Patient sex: M
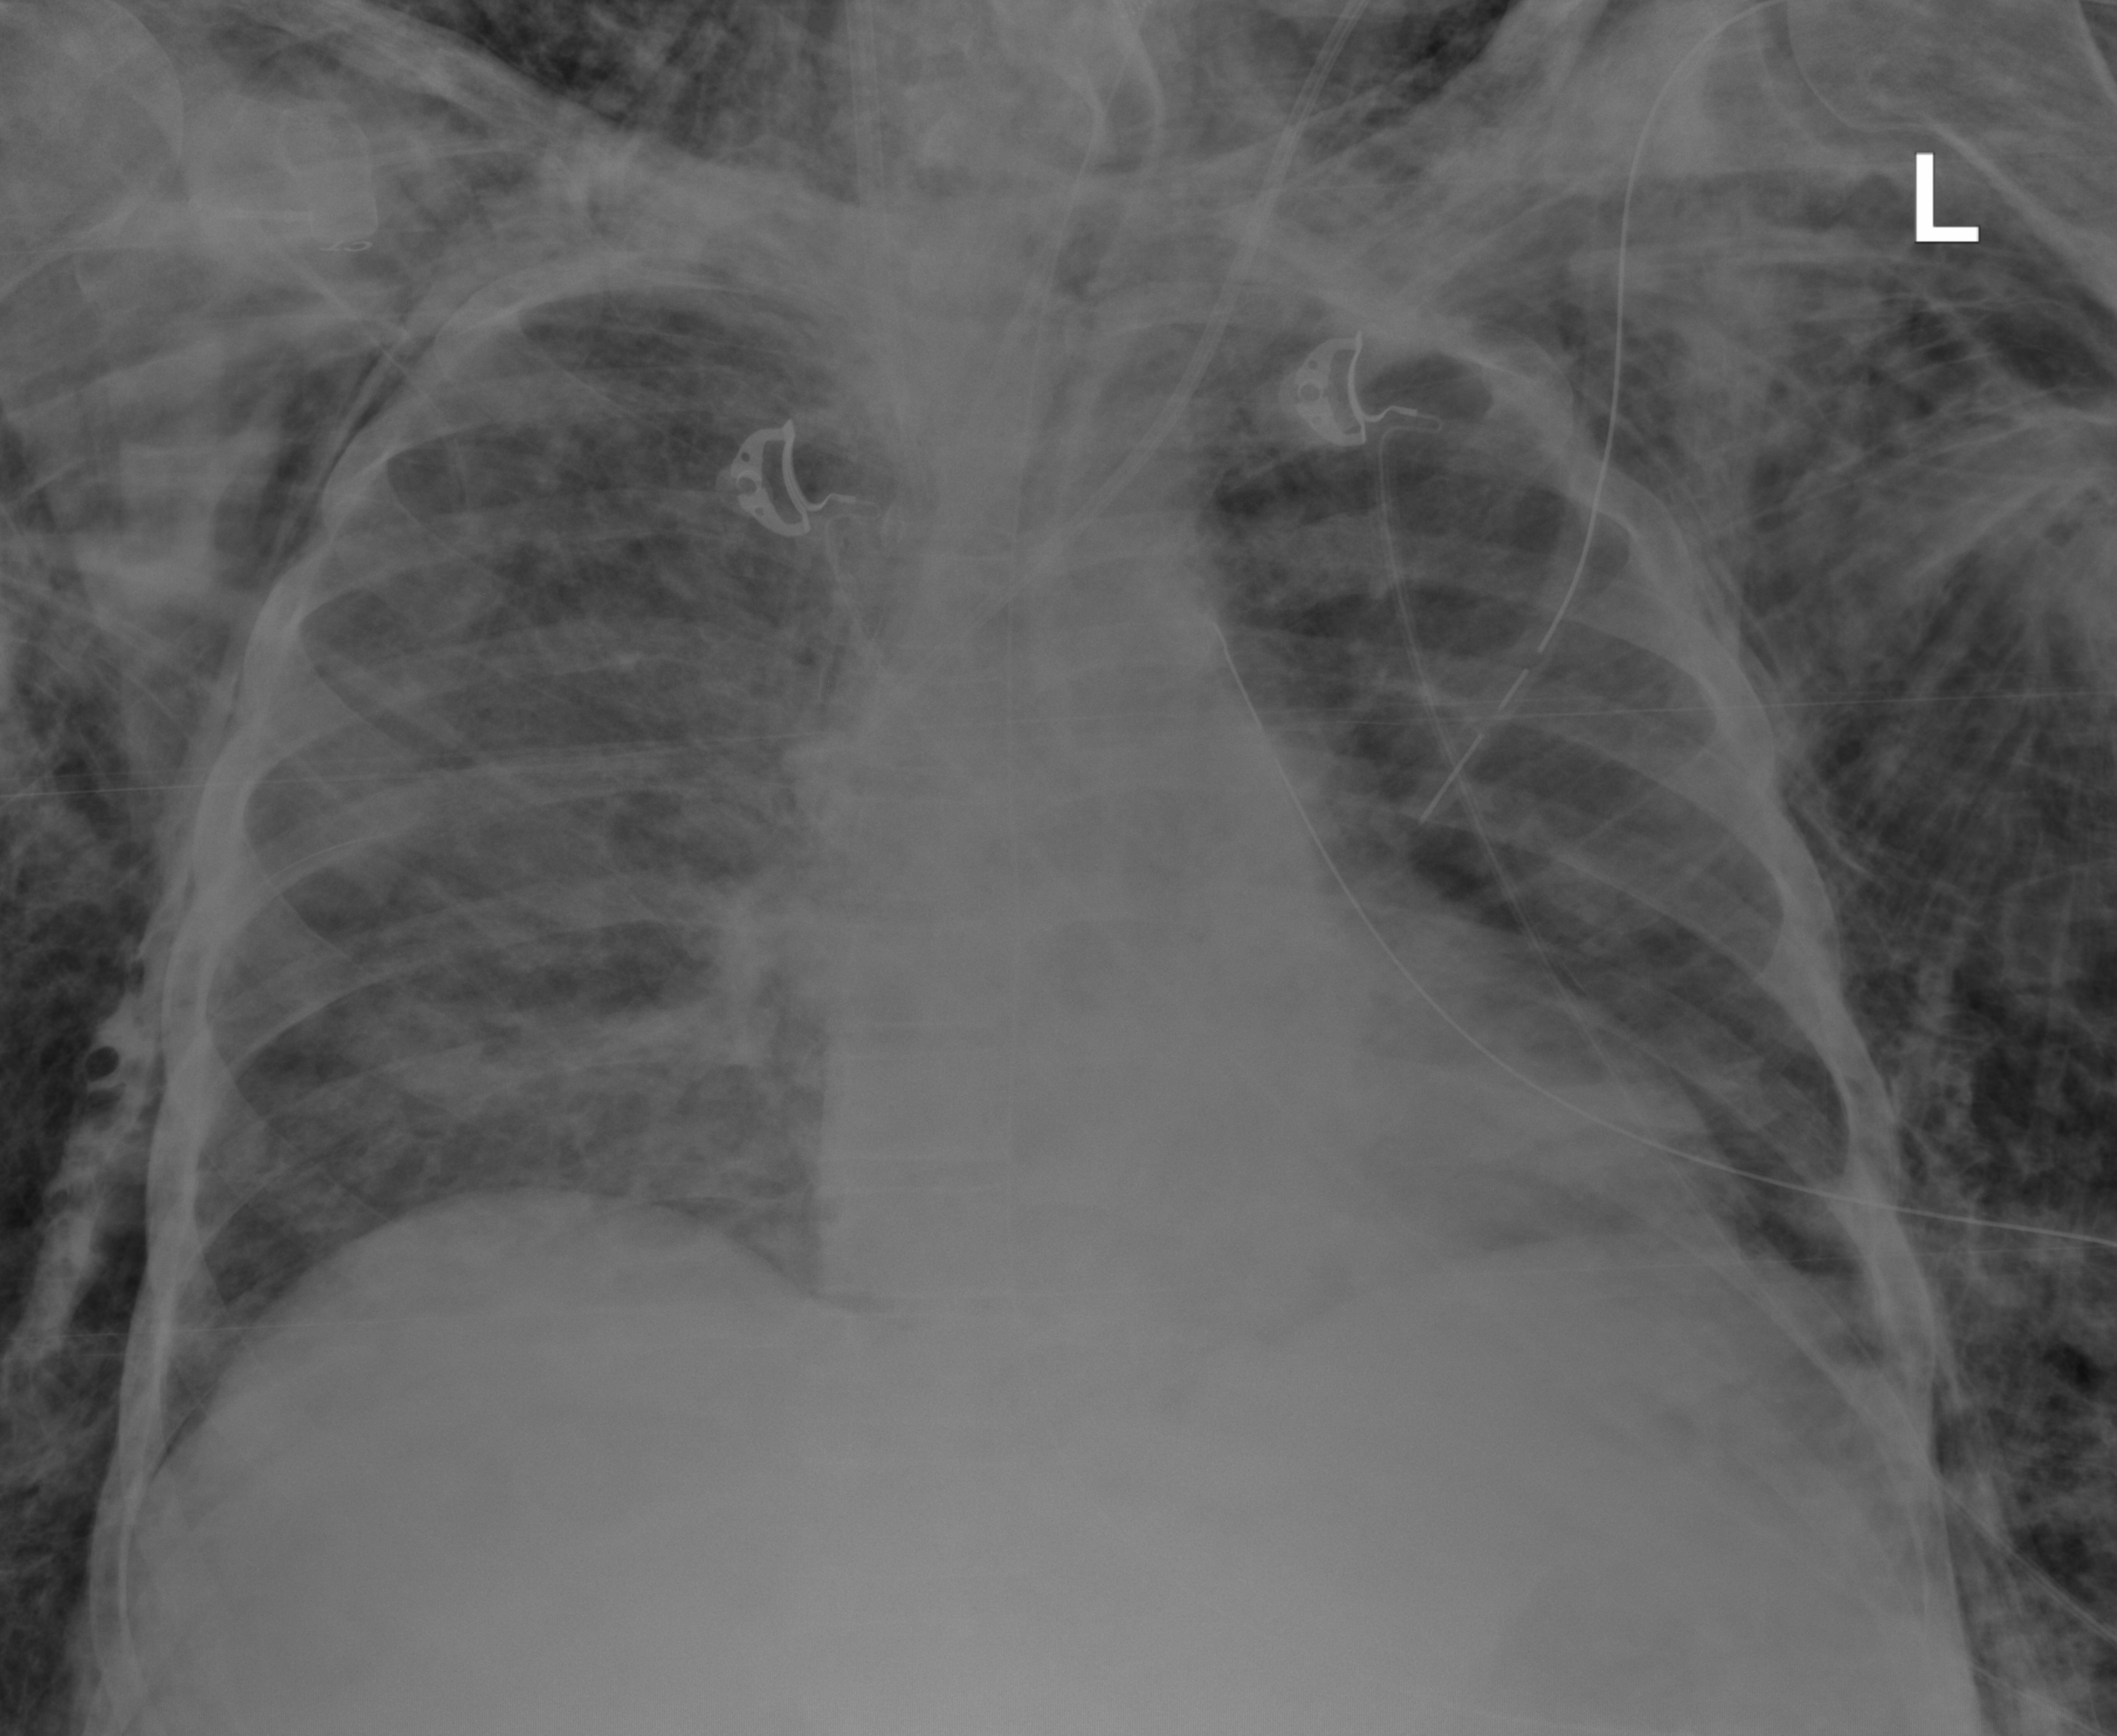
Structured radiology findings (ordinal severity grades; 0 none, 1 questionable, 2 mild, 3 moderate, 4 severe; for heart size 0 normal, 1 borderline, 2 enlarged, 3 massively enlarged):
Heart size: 0
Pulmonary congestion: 0
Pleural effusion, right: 0
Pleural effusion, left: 0
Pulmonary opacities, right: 2
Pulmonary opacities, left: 0
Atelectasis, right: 0
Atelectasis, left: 2